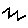
Label: zigzag